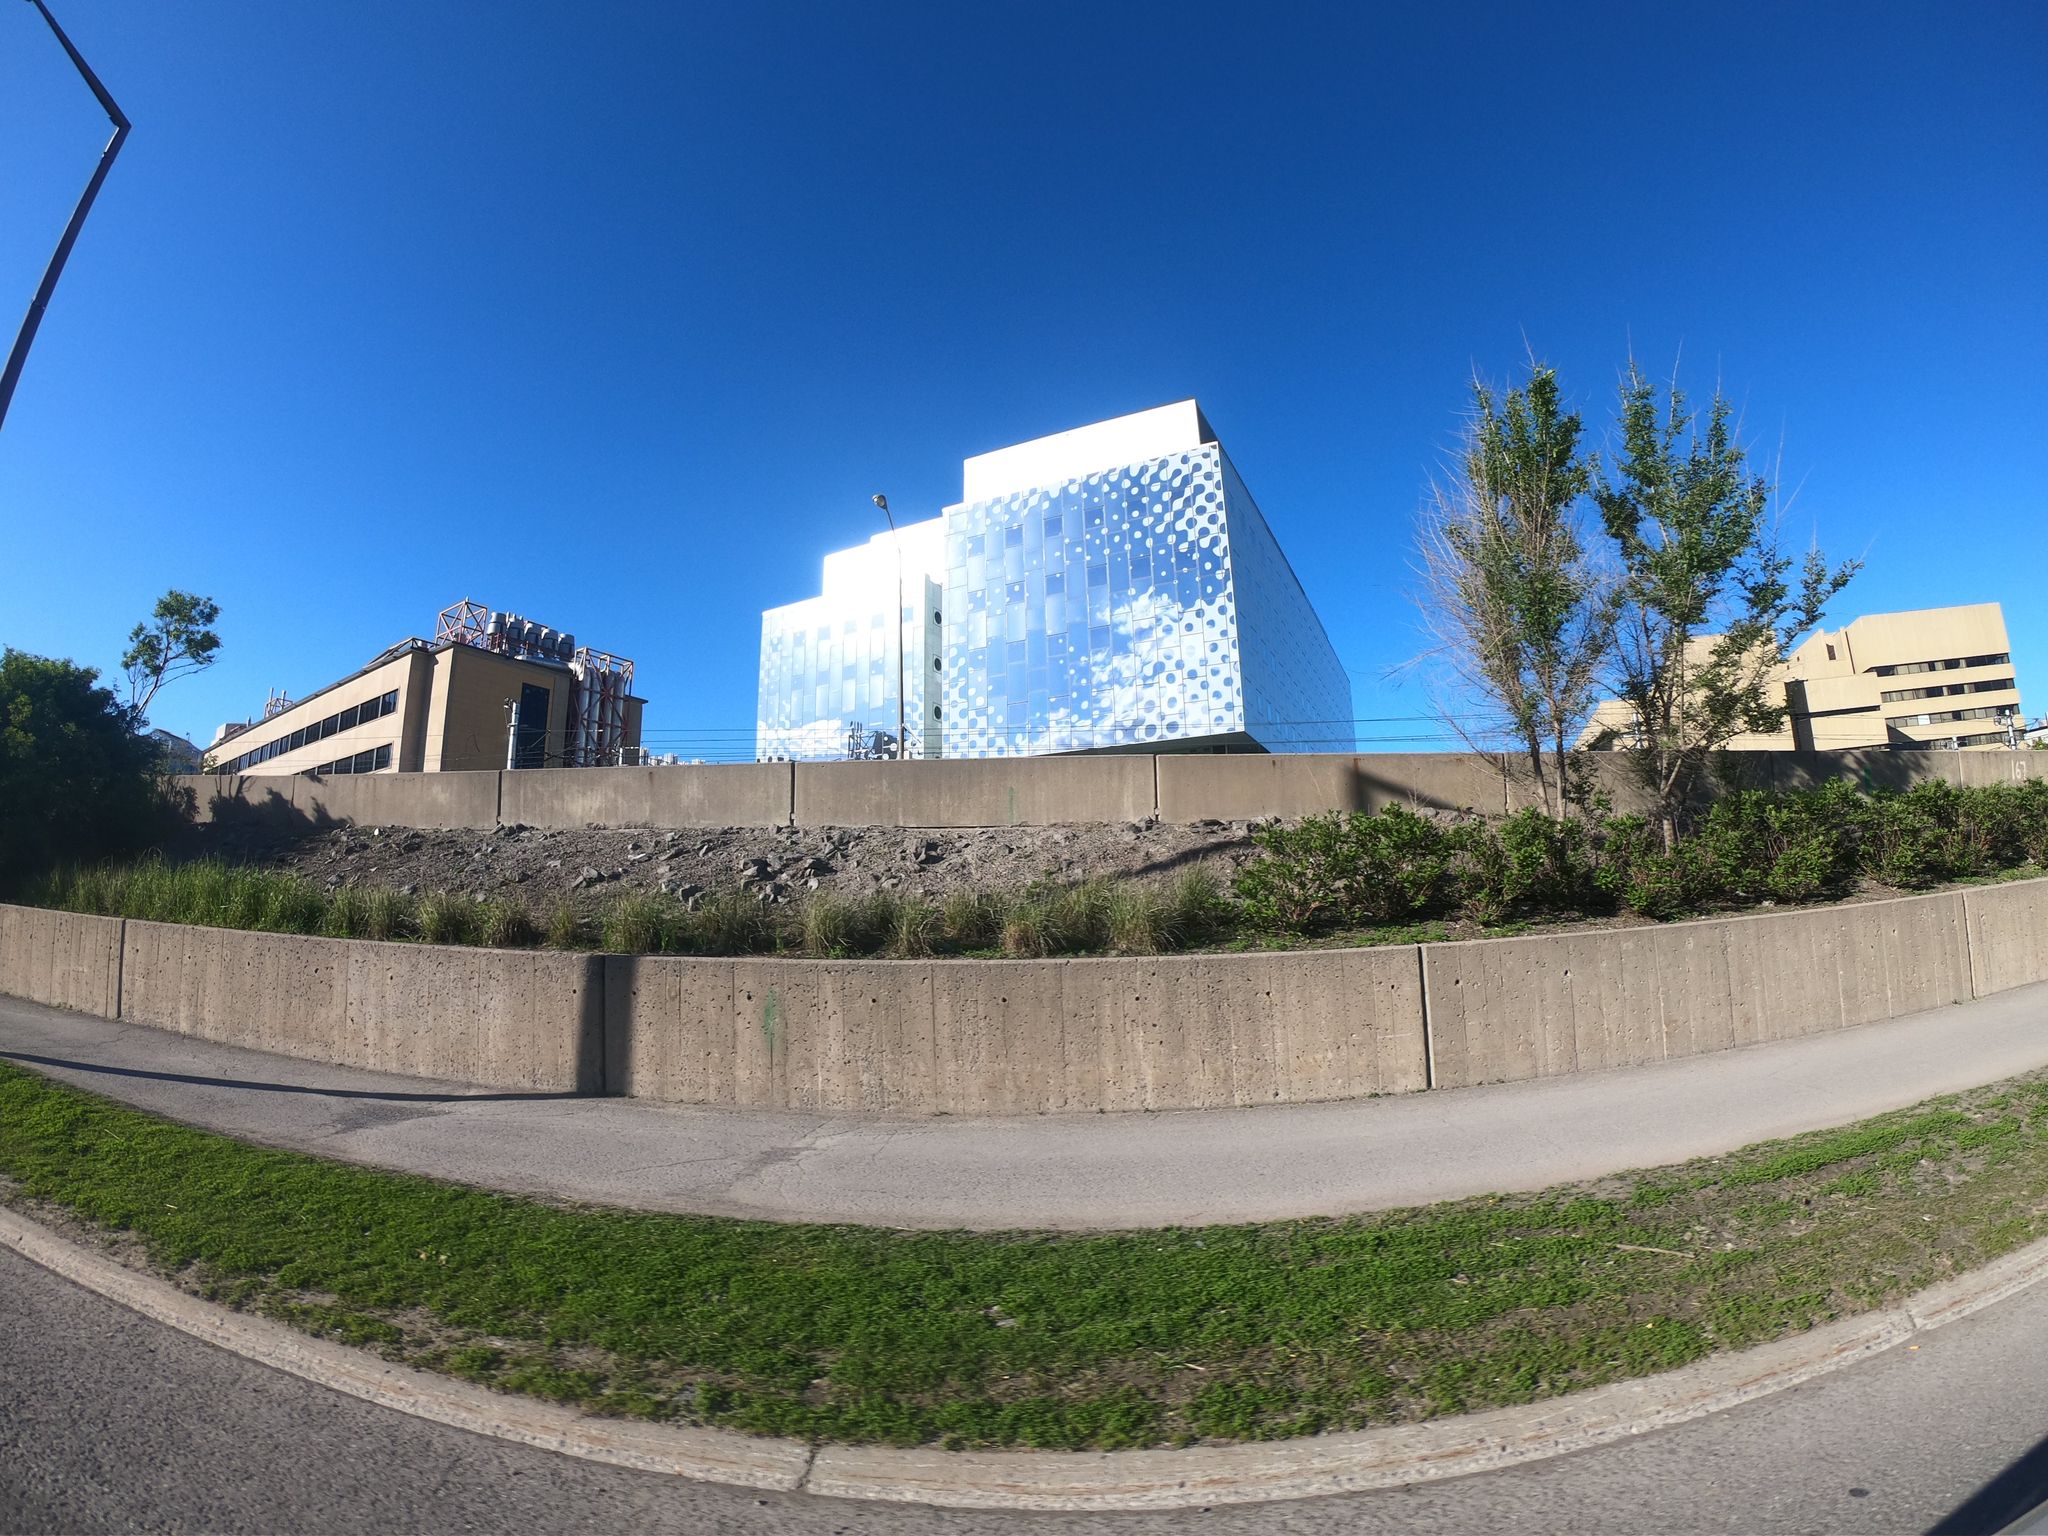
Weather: clear
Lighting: day
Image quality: good
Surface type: cycling surface
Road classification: secondary
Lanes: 1
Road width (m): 2
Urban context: urban centre
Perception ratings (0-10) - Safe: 0.6, Lively: 6.95, Beautiful: 3.65, Boring: 5.52, Depressing: 6.37, Wealthy: 7.29